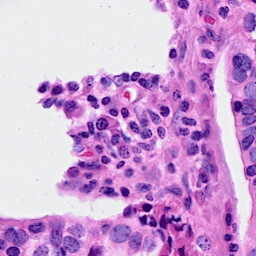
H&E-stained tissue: Breast